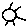
Label: sun